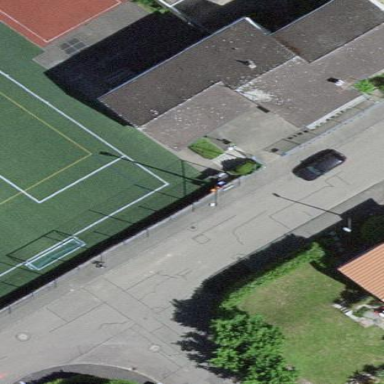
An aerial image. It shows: Kindergarten building.